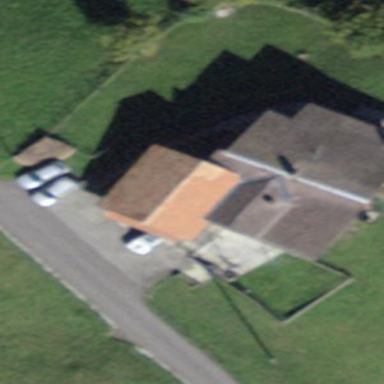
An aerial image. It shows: Rural barn.